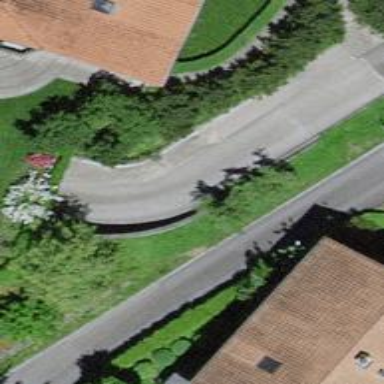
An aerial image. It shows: Living street.